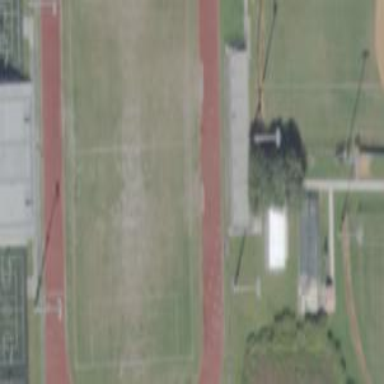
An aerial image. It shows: Soccer pitch for leisureland activities.